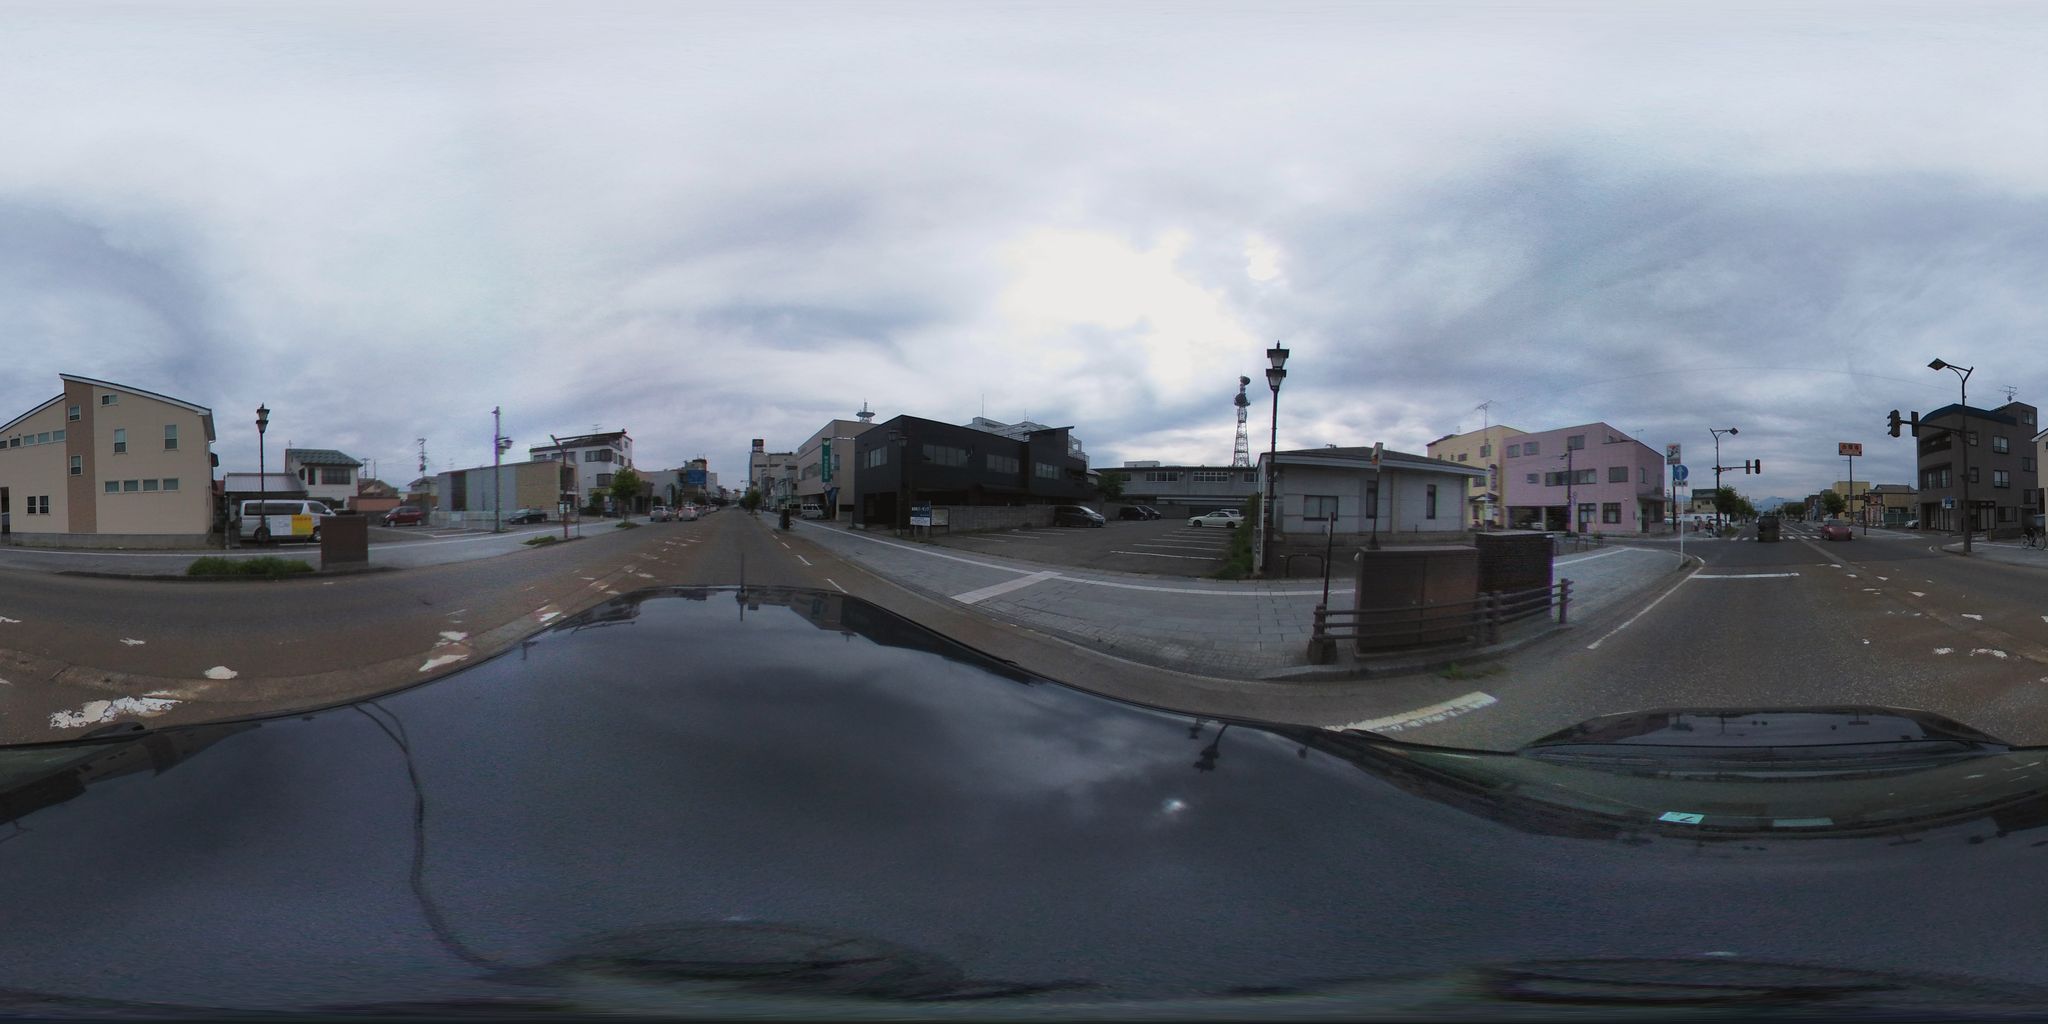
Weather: cloudy
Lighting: day
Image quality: good
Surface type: driving surface
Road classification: trunk
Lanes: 2.0
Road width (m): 4
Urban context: urban centre
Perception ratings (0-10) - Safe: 1.52, Lively: 0.94, Beautiful: 0.76, Boring: 1.73, Depressing: 6.99, Wealthy: 1.95